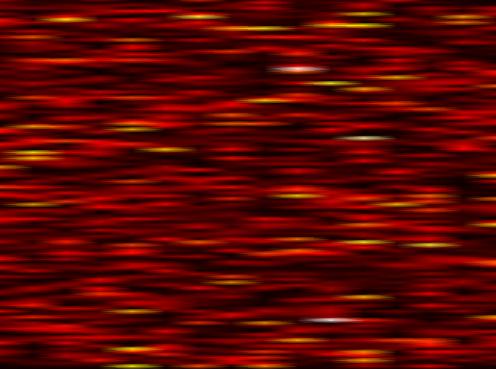
Label: WOLA